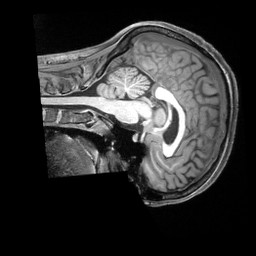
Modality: T1w
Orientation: sagittal
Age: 36
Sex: female
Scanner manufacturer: siemens
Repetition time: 2.3 s
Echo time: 0.00229 s